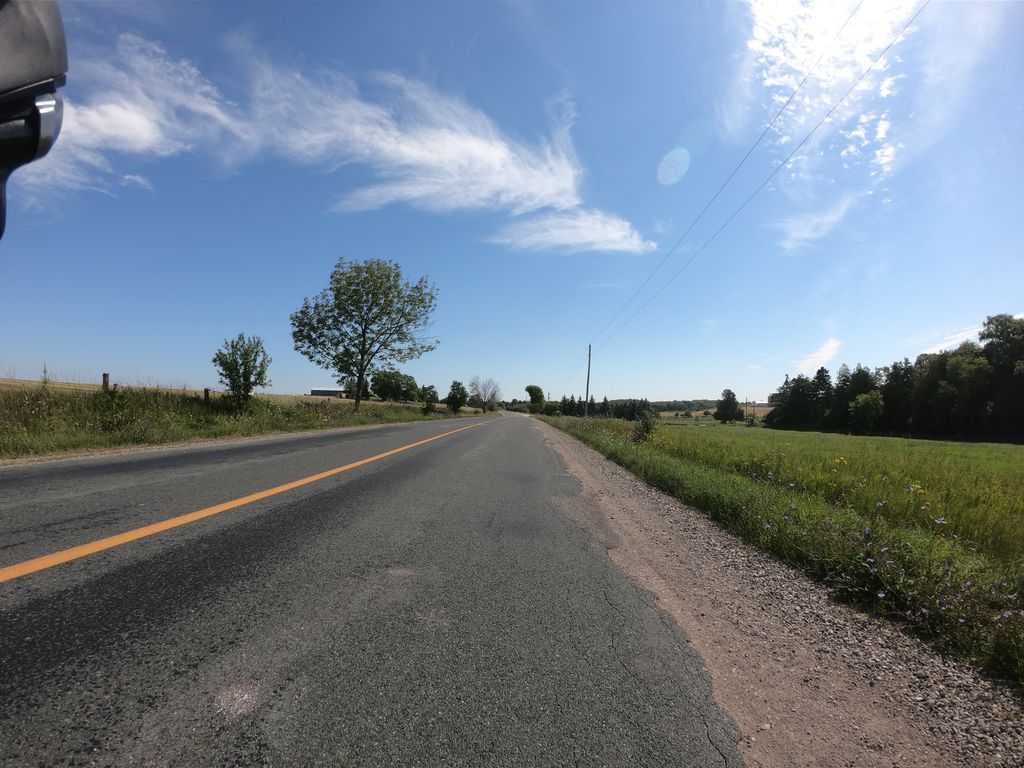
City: kitchener-waterloo